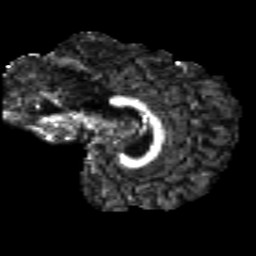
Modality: FA
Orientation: sagittal
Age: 25
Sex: male
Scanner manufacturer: siemens
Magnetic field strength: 3 T
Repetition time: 8.8 s
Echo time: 0.085 s